Question: I haven't really coded this before but I've got a list of file names in my view. There's a download button next to them. So for example:

here's the view markup for that:
'''
@foreach (CarFileContent fileContent in ModelCarFiles)
{
using (Html.BeginForm("GetFileDownloadUrl", "Car", FormMethod.Get, new { carId = Model.CarId, userId = Model.UserId, @fileCdnUrl = fileContent.CdnUrl }))
{
@Html.Hidden("userId", Model.UserId);
@Html.Hidden("carId", Model.CarId);
@Html.Hidden("fileCdnUrl", fileContent.CdnUrl);
<p><input type="submit" name="SubmitCommand" value="download" /> @fileContent.Name</p>
}
}
'''
When clicked, I send over the CdN url to my action method which under the hood goes and downloads that file from Rackspace and then copies it to our server for the user to download. So my action method returns back the url to the .zip file that the user has now access to download. But when I test this, it's posting back and redirecting me to a blank page that shows the url rendered in text on the page and that's it!
'''
"http://www.ourAssetServer.com/assets/20120331002728.zip"
'''
I'm not sure how to invoke a save as prompt instead and keep the user on the same View they are already in or redirect them back to the same view that lists out the files to download...
What I want to happen is this:
1. User clicks on the download button
2. Action Method does its thing, downloads the file in the backend
3. User seemlessly gets a save as pop-up immediately after clicking the download button
this is probably routine but I've never done this before. I need help figuring out how to get the save as prompt to show up and how I should handle returning to my View after my action method gets the final download url for the .zip...what do I do with that url in my action method...return it to the view? Not sure here.
here's the action method:
'''
[HttpGet]
public string GetFileDownloadUrl(string fileCdnUrl int carId, int userId)
{
string downloadUrl = string.Empty;
downloadUrl = GetFileZipDownloadUrl(carId, userId, fileCdnUrl);
return downloadUrl;
}
'''
returned in my action method is that "<URL>" string for example sent back to the user...I just need to figure out how to get this wired up to a save as prompt but also figure out how to handle the view...do I redirect back to the same view or what?
After researching a bit more, here's what I came up with:
'''
[HttpGet]
public FilePathResult GetFileDownloadUrl(string fileCdnUrl, int carId, int userId)
{
string downloadUrl = string.Empty;
downloadUrl = rackSpaceTask.GetFileZipDownloadUrl(carId, userId, fileCdnUrl);
int i = downloadUrl.LastIndexOf("/");
string fileName = downloadUrl.Substring(i);
return File(downloadUrl, "application/zip", fileName);
}
'''
I get the error ''http://ourAssetServer.com/assets/20120331002728.zip'; is not a valid virtual path'
Here's my latest attempt using the redirect method to try and get a save prompt to show. What's happening is it is hitting my GetFileDownloadUrl but then never seems to get to my Redirect action method and I end up being redirected to a completely blank page (all white) with the url as <URL> and just stops there
'''
@foreach (CarContent fileContent in Model.CarFiles)
{
using (Html.BeginForm("GetFileDownloadUrl", "Car", FormMethod.Post, new { carId = Model.CarId, userId = Model.UserId, @fileCdnUrl = fileContent.FileCdnUrl }))
{
@Html.Hidden("userId", Model.UserId);
@Html.Hidden("carId", Model.CarId);
@Html.Hidden("fileCdnUrl", fileContent.FileCdnUrl);
<p><input type="submit" name="SubmitCommand" value="download" /> @fileContent.Name</p>
}
}
public void GetFileDownloadUrl(string fileCdnUrl, int carId, int userId)
{
string cownloadUrl = string.Empty;
cownloadUrl = GetFileDownloadUrl(carId, userId, fileCdnUrl);
RedirectToAction("RedirectToUrl", downloadUrl);
}
public ActionResult RedirectToUrl(string fileUrl)
{
Response.Redirect(fileUrl);
return null;
}
'''
I'm not sure how the RedirectToUrl should be coded...the return type and what do you return if anything? Should it just redirect keeping me on the page I was on? I don't "think" this is even being hit, only my first method. I put a debug point on the Response.Redirect and it's never hit..only a debug point on RedirectToAction("RedirectToUrl", downloadUrl);
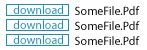
Answer: Consider defining a new action "RedirectToUrl" that takes url as parameter and then using RedirectToAction in your code:
'''
public ActionResult GetFileDownloadUrl(string fileCdnPath int carId, int userId)
{
string downloadUrl = string.Empty;
downloadUrl = GetFileZipDownloadUrl(carId, userId, fileCdnPath);
return RedirectToAction("RedirectToUrl",
new { url = downloadUrl });
}
'''
Update: using the FilePathResult with Server.MapPath is another option (assuming that the server you're downloading the file to is the same as server running your ASP.NET MVC code). Add the following to the bottom of function in your last edit:
'''
var assetsPath = Server.MapPath("~/assets");
var localPath = Path.Combine(assetsPath, zipFileName );
return this.File(localPath, "application/zip");
'''